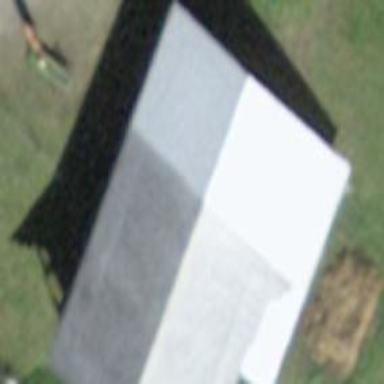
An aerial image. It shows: Cabin.